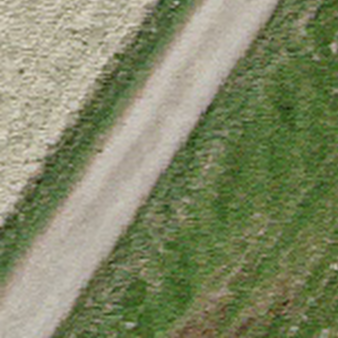
Label: other